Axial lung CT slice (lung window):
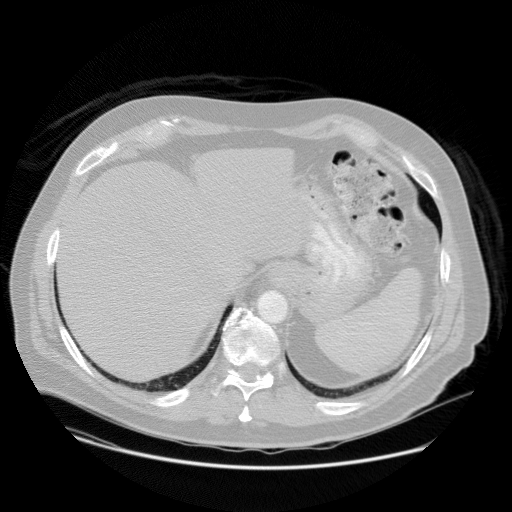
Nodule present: no